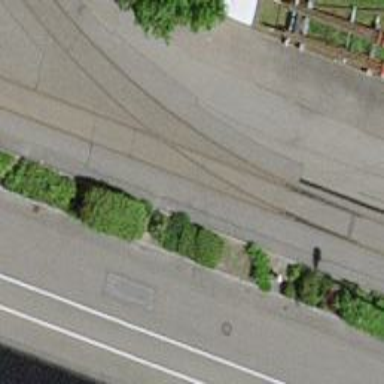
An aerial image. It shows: Railway switch.